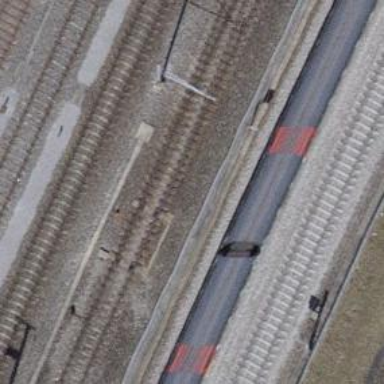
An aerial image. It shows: Railway switch.